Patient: sex F, age 59
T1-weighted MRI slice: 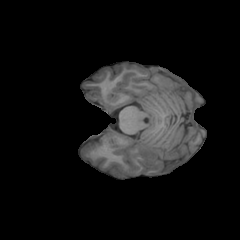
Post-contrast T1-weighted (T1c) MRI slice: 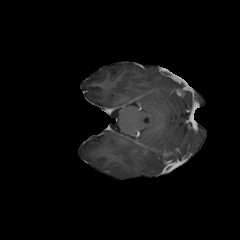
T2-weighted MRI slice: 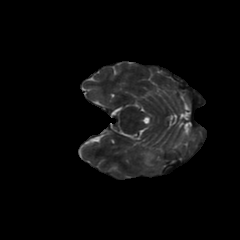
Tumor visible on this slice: yes
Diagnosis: Glioblastoma, IDH-wildtype
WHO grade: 4